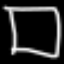
Label: square